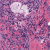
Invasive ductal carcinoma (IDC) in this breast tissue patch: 1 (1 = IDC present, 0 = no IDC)